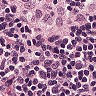
Metastatic tissue present: no